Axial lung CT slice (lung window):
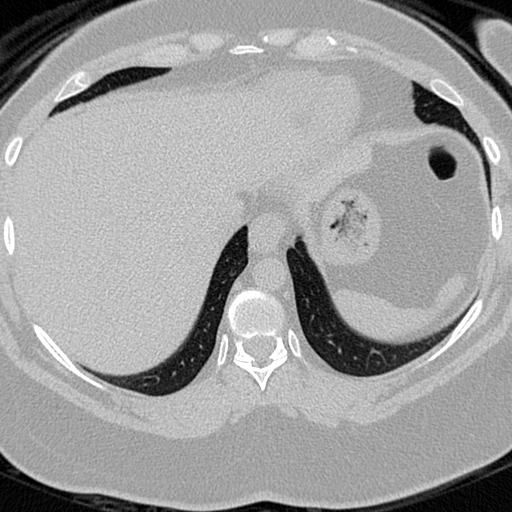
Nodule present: no